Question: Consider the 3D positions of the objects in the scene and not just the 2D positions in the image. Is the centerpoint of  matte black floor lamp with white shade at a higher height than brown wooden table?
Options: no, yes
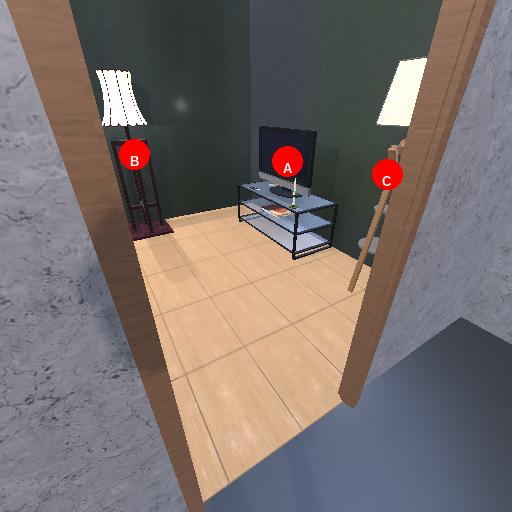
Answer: no